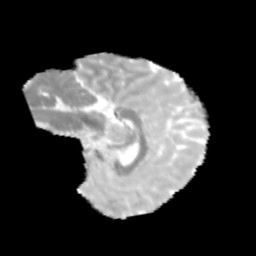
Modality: MD
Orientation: sagittal
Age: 9
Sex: male
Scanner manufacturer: siemens
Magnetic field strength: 3 T
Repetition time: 3.8 s
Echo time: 0.07 s